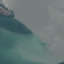
Land use / land cover class: SeaLake